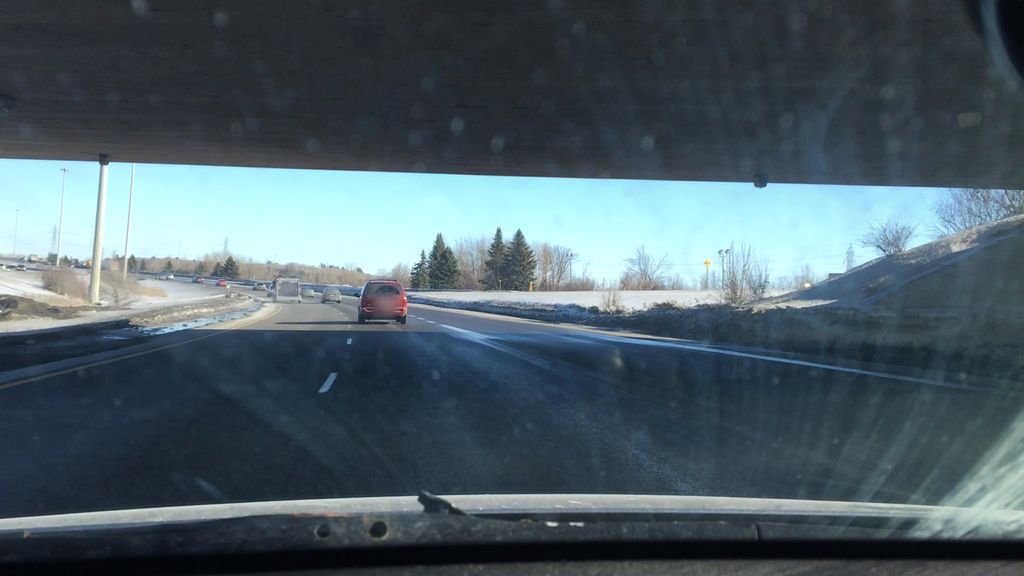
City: ottawa-gatineau